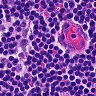
Metastatic tissue present: no